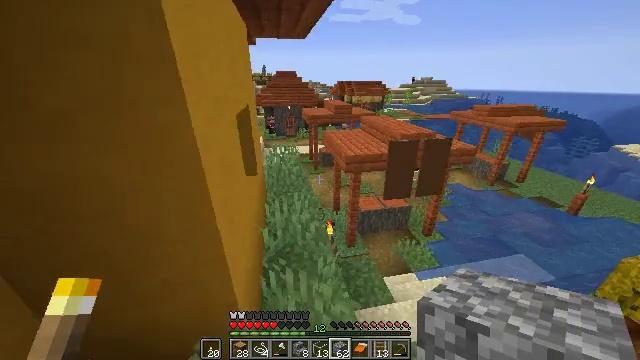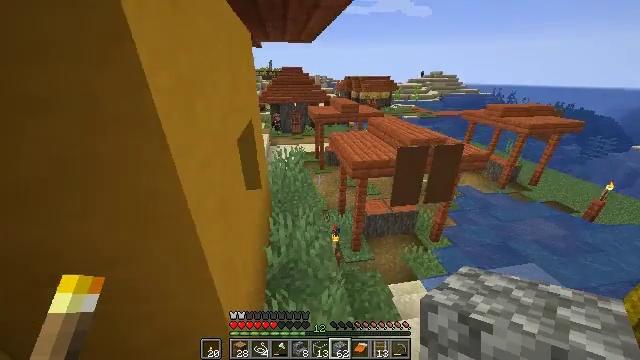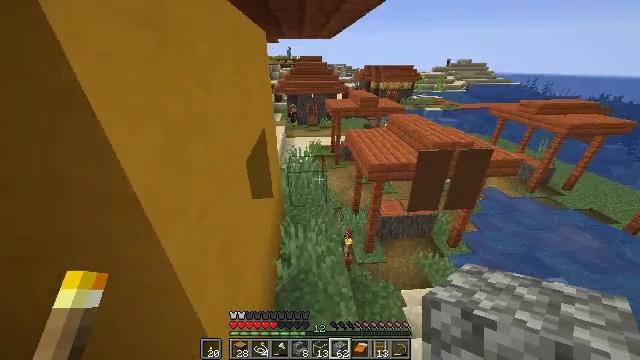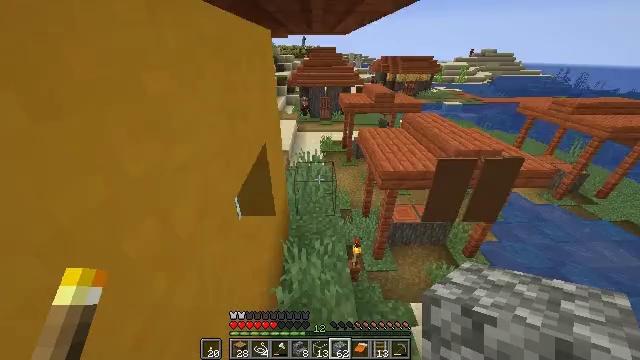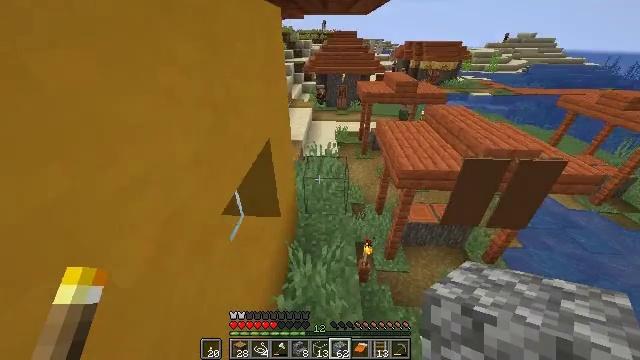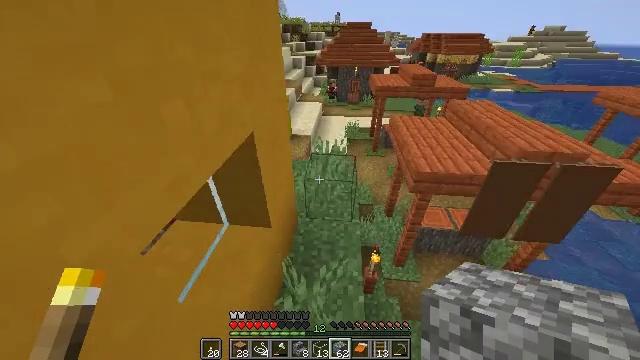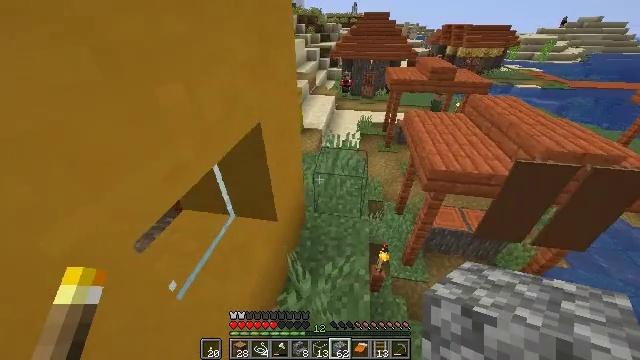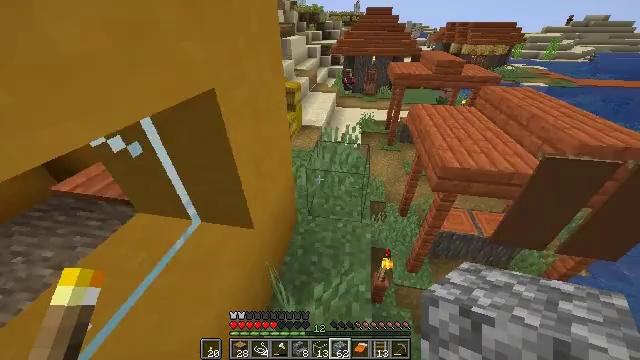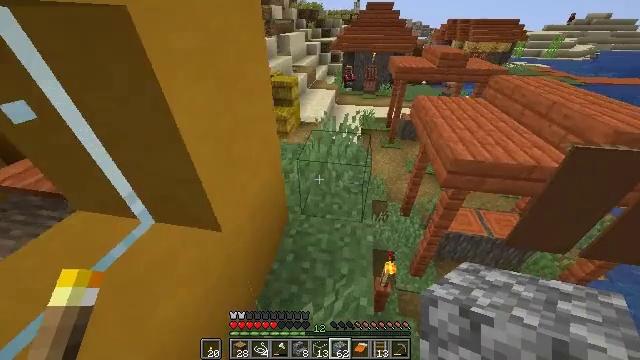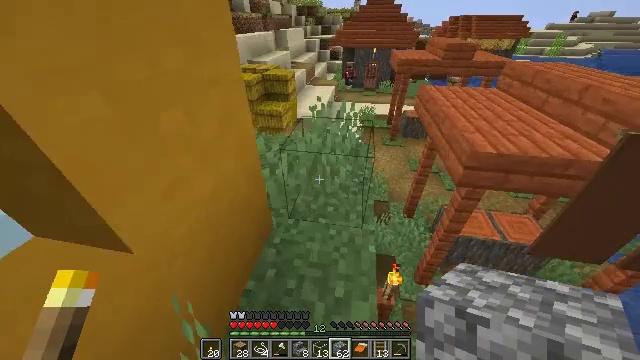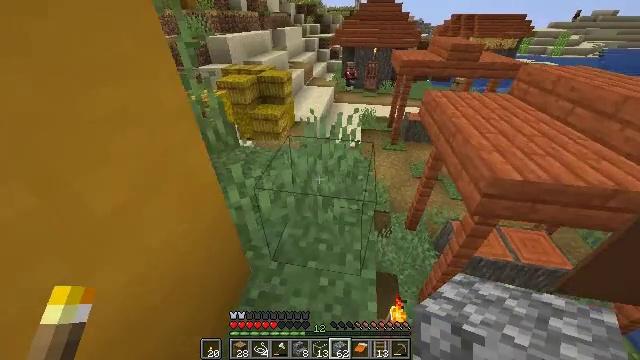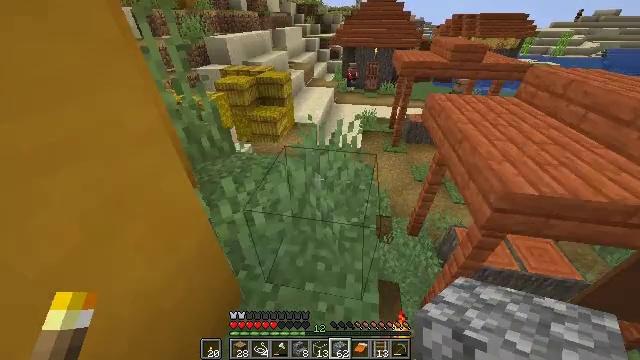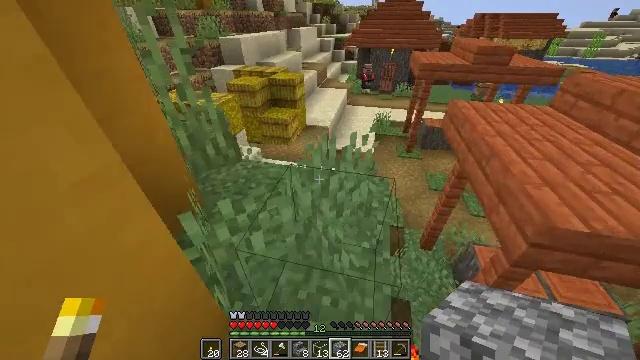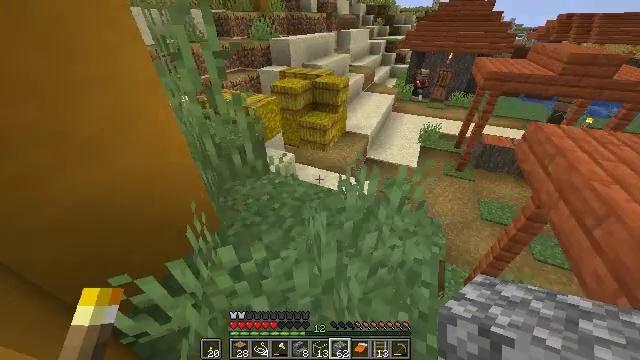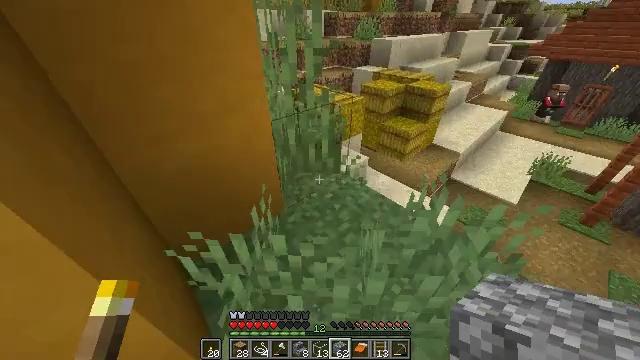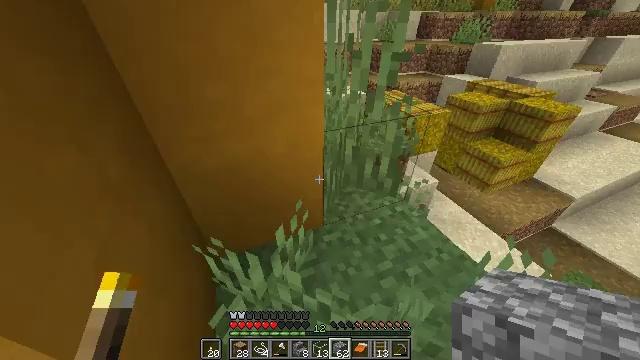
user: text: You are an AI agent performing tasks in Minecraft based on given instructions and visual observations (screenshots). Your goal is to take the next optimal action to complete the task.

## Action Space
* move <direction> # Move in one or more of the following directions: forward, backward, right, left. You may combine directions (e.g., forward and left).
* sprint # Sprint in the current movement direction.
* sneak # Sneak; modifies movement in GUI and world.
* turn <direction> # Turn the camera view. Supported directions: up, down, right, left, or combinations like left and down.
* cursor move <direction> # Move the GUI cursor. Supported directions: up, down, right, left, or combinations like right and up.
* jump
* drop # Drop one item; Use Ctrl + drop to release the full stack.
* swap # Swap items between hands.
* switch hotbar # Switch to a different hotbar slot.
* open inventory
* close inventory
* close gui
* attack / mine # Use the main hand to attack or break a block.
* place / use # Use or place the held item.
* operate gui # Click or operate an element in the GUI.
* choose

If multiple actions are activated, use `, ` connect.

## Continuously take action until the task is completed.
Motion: motion action
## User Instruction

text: Attack the orange bed to pick it up.
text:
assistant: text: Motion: move forward, sprint, turn left and down, jump
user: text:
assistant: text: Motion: move forward, sprint, turn left and down, jump
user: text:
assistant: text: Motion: move forward, turn left and down, jump
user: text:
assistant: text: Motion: move forward, turn left and down, jump
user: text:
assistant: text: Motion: move forward, turn left and down, jump
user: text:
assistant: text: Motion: move forward, turn left and down, jump
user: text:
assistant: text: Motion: move forward
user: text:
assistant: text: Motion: move forward
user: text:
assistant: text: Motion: move forward
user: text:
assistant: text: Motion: move forward, sprint
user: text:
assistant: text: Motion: move forward, sprint
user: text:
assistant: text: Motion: move forward, sprint, turn left
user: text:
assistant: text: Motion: move forward, sprint, turn left
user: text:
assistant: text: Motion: move forward, turn left
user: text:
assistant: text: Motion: move forward, sprint, turn left
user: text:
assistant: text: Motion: move forward, sprint, turn left
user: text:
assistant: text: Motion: move forward, sprint
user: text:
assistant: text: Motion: move forward, sprint
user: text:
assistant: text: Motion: move forward
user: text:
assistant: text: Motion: move forward
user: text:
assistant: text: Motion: move forward
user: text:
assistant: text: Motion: move forward
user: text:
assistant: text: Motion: move forward
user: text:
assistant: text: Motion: move forward
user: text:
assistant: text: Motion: move forward
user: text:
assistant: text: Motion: move forward, turn left and down
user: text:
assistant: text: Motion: move forward, turn left
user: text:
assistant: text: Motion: move forward, turn left
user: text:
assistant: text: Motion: move forward, turn left
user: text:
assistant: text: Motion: move forward